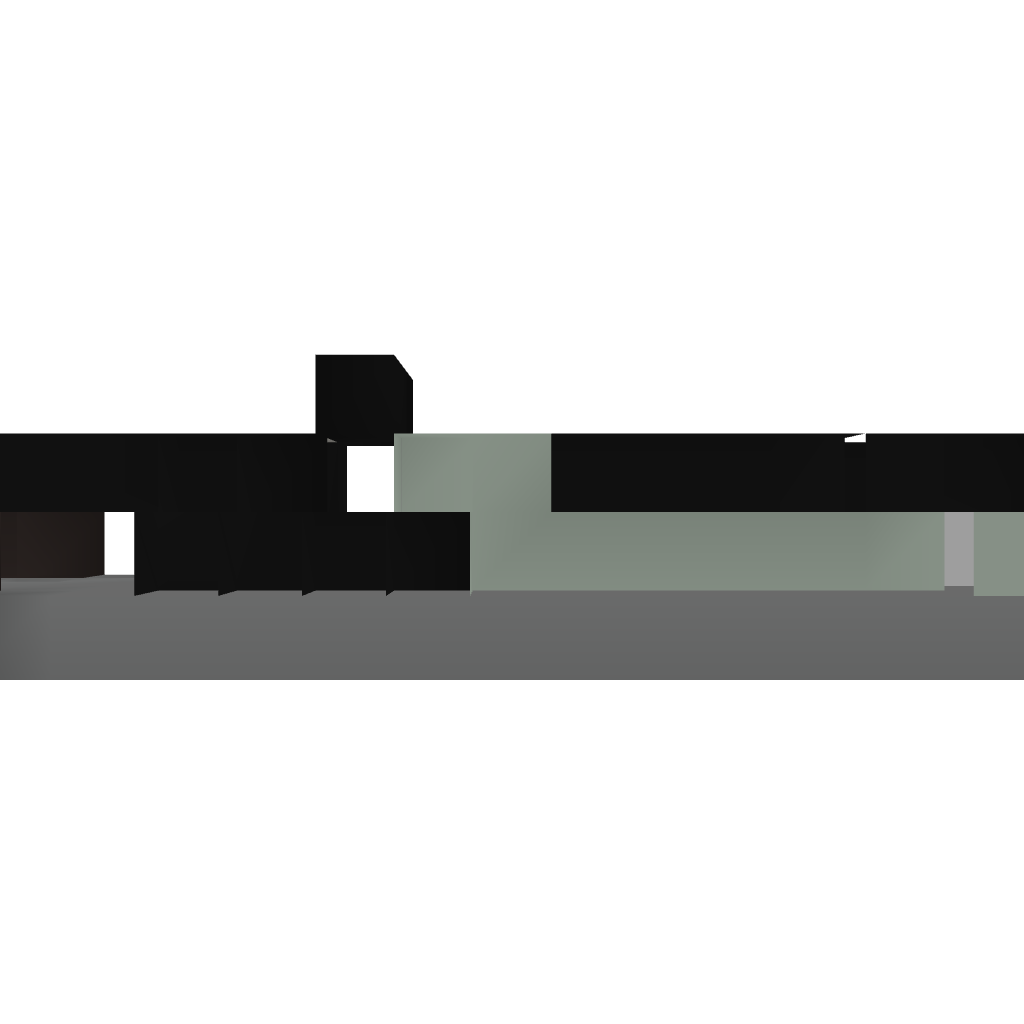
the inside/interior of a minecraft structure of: Auto TNT Cannon